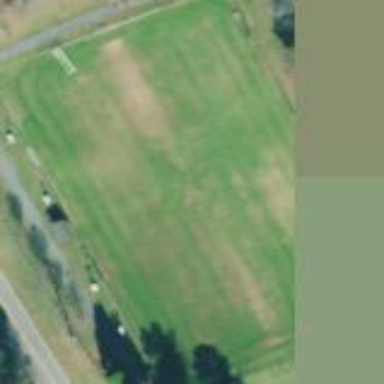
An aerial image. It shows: Soccer pitch for outdoor sports and leisure activities.